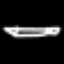
Label: pencil